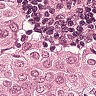
Metastatic tissue present: yes